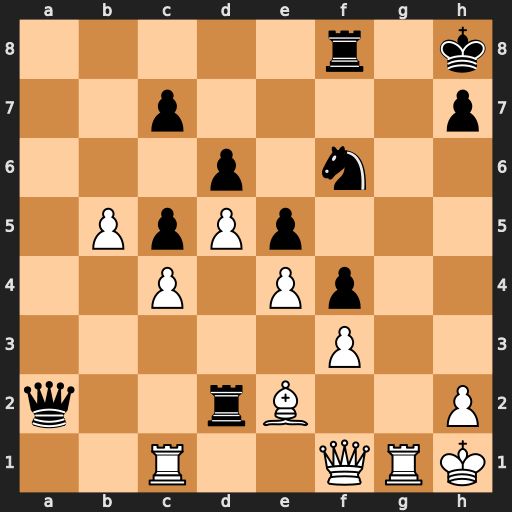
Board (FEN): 5r1k/2p4p/3p1n2/1PpPp3/2P1Pp2/5P2/q2rB2P/2R2QRK
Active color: w
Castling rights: -
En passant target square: -
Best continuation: Ra1 Rxe2 Rxa2